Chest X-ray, PA view. Patient: 53 years old, sex M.
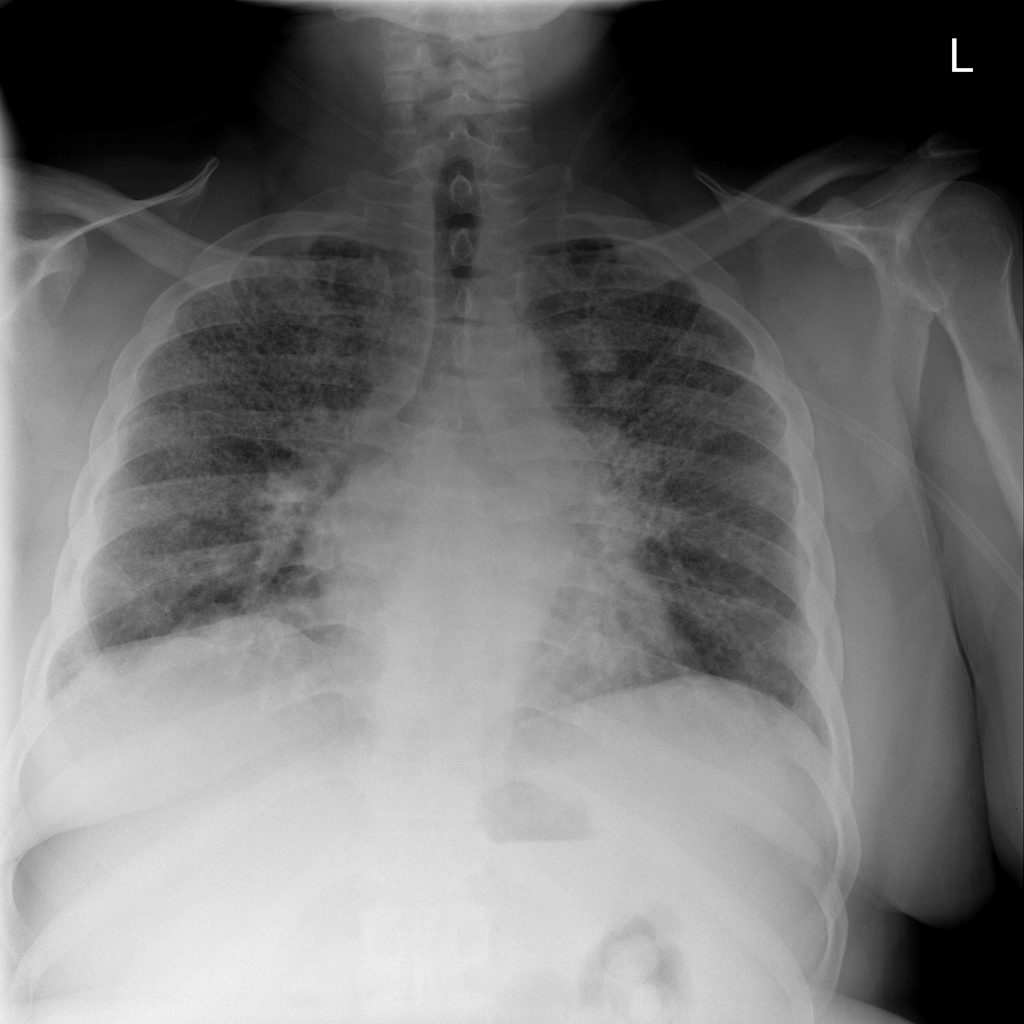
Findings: Fibrosis